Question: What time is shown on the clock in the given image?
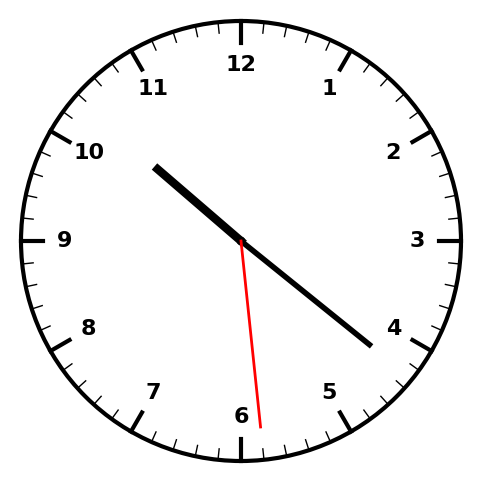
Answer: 10:21:29